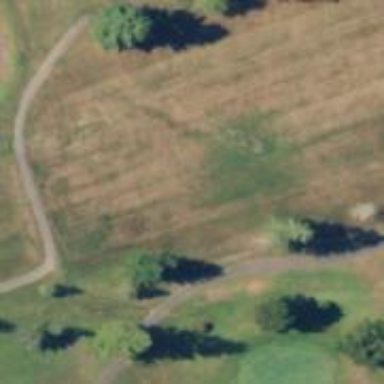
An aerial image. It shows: Golf hole.